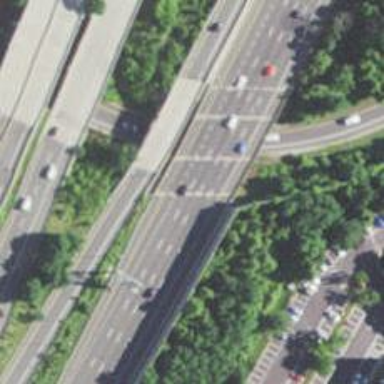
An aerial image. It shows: Asphalt motorway.